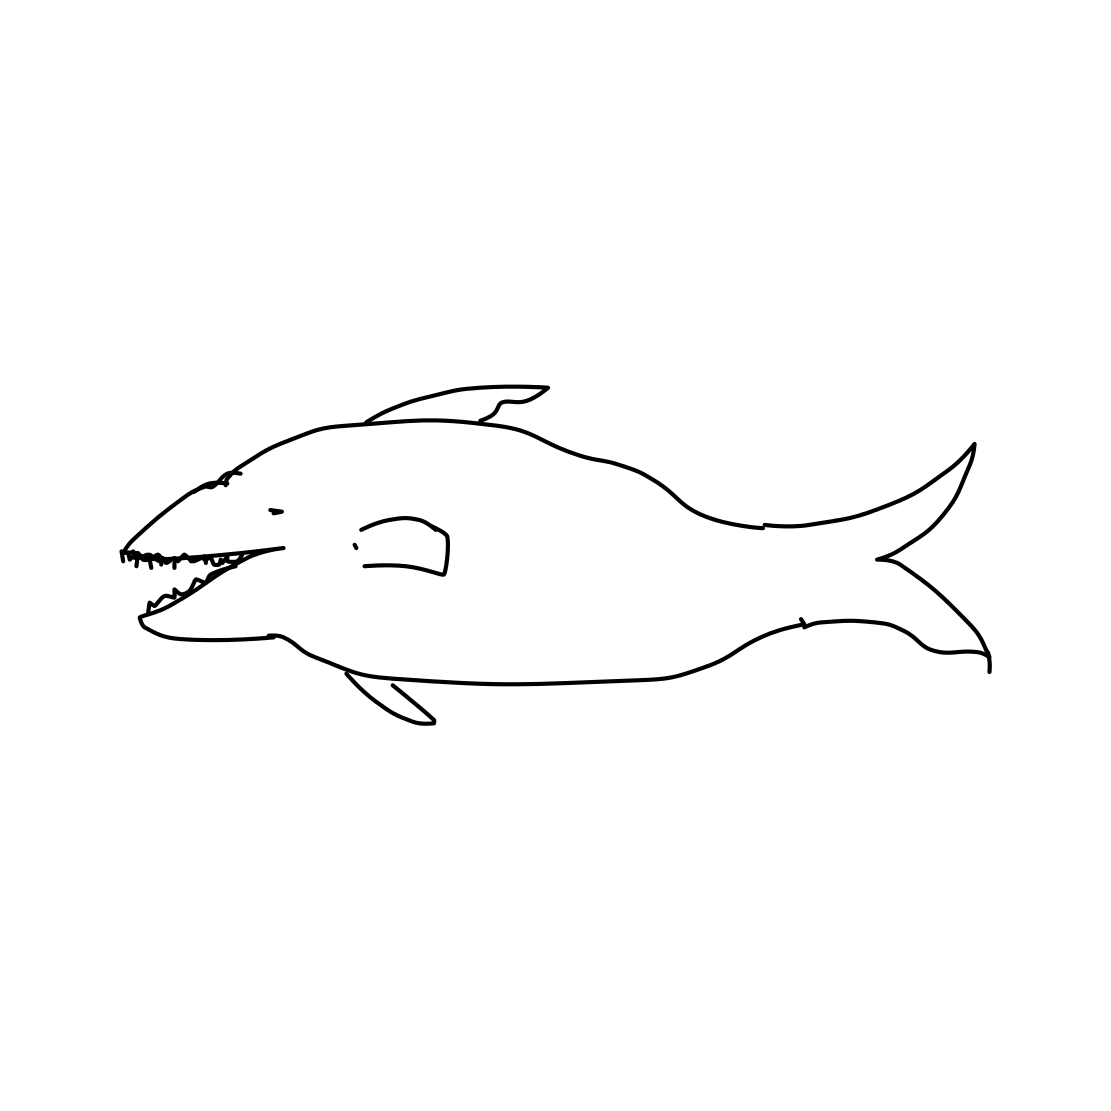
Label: shark